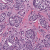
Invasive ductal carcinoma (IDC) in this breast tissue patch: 1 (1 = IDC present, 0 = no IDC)